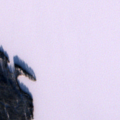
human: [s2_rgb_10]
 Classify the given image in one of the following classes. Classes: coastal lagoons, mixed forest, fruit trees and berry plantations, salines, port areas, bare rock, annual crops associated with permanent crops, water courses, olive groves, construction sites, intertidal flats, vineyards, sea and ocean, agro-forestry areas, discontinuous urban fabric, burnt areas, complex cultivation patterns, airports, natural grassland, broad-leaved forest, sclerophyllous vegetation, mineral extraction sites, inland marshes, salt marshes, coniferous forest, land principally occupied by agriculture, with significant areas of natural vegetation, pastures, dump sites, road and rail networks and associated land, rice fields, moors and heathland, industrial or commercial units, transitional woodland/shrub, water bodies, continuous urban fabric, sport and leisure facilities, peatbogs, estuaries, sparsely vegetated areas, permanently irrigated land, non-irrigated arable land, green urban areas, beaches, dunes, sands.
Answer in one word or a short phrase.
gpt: coniferous forest, water bodies